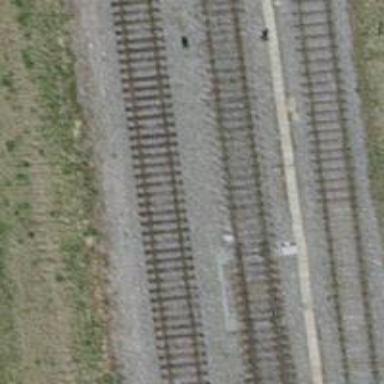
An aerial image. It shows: Railway switch.